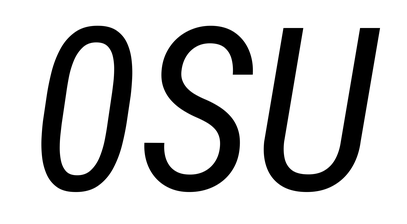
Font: Roboto-Italic_Condensed_Italic